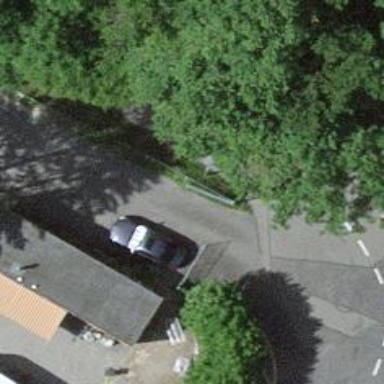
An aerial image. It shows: Gate.